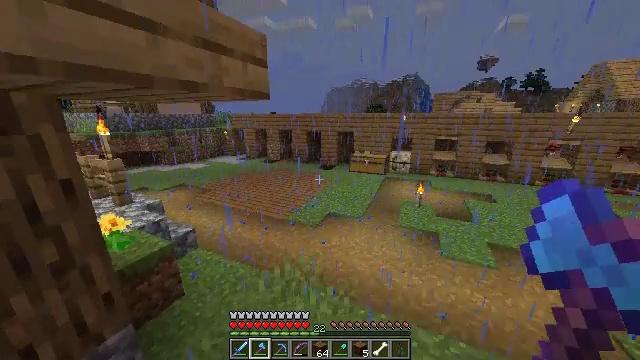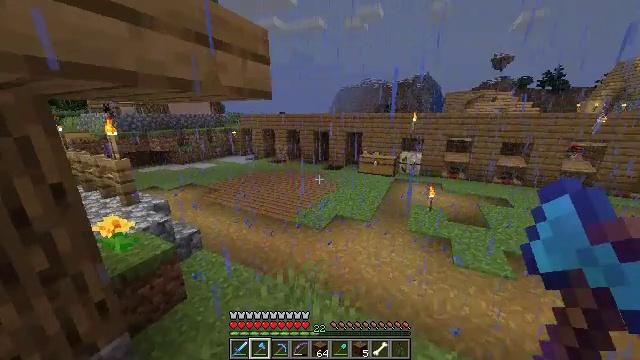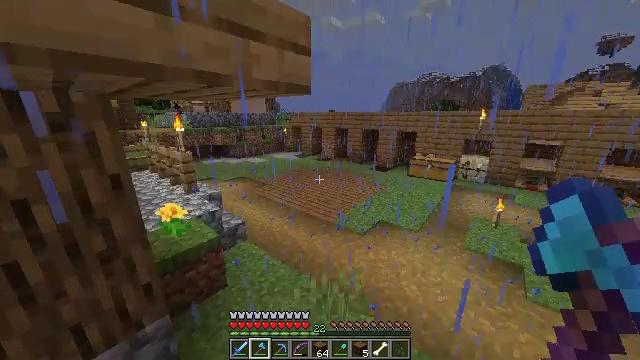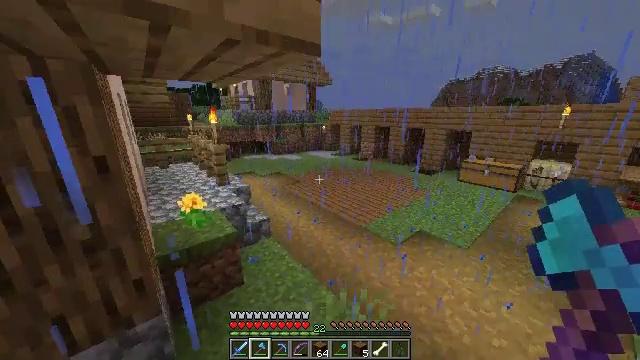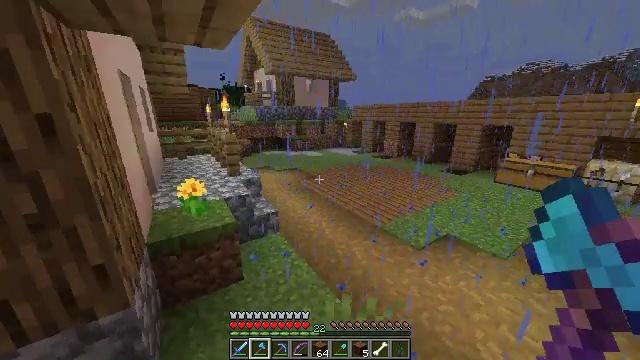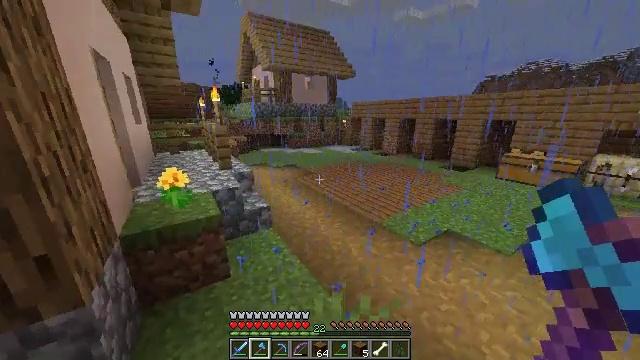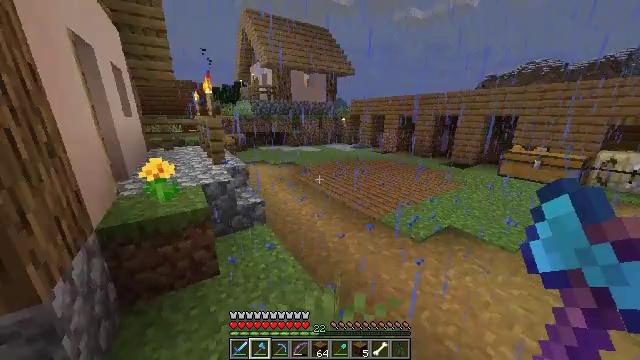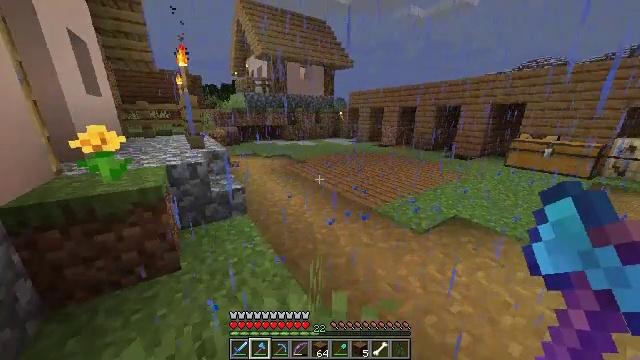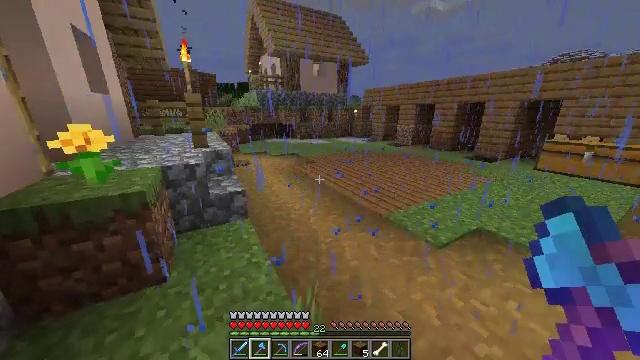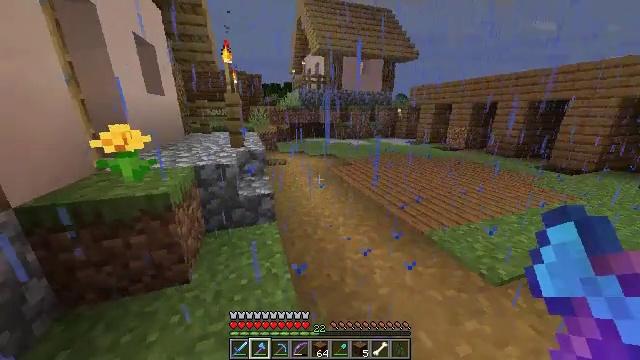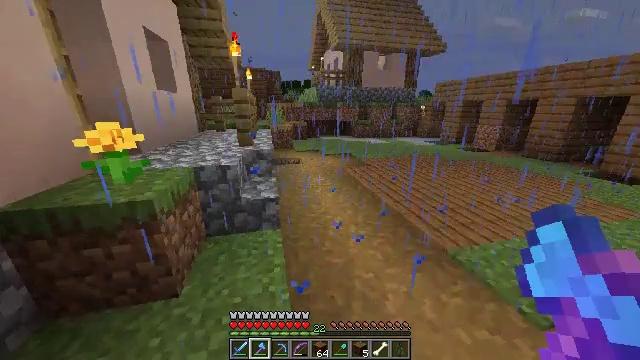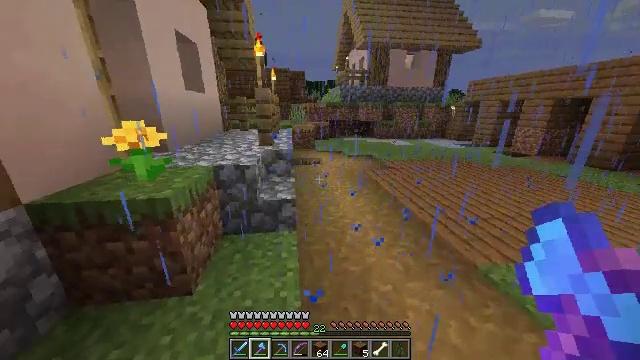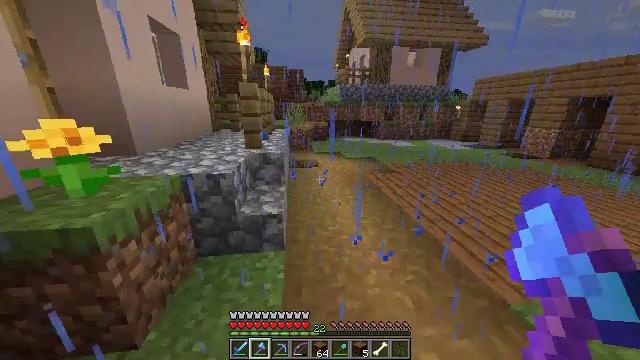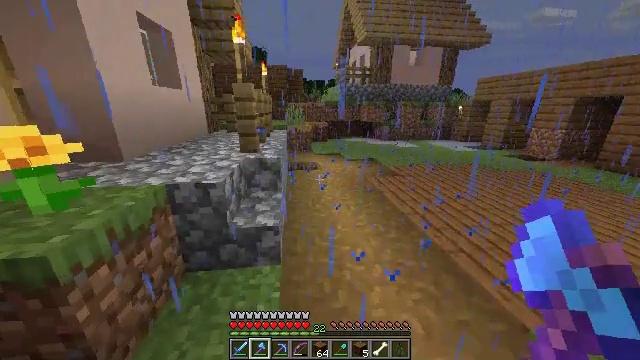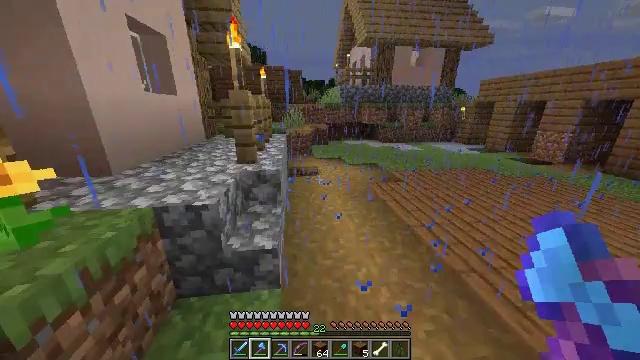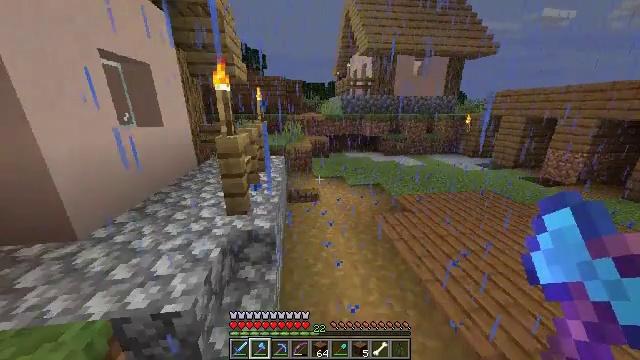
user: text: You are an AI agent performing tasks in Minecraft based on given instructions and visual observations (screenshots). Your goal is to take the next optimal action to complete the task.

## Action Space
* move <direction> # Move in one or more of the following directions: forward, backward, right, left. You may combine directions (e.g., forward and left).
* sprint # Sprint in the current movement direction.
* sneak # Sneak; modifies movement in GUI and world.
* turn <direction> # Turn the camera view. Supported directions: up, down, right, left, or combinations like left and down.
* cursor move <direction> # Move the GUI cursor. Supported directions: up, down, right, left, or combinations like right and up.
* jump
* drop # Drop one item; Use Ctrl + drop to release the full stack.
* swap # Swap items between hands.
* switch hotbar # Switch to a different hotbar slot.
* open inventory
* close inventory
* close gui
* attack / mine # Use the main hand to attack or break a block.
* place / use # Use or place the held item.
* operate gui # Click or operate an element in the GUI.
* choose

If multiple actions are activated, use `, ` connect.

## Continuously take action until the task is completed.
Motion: motion action
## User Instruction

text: Gather the mushroom stem from a big mushroom.
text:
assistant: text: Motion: move forward, sprint, turn left, jump
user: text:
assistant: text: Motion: move forward, sprint, turn left, jump
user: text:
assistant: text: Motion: move forward, sprint, turn left
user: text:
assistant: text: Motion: move forward, sprint, turn left
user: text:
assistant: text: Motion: move forward, sprint
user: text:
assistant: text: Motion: move forward, sprint
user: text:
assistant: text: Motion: move forward, sprint
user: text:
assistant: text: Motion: move forward, sprint, turn left
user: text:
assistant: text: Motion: move forward, sprint, turn left
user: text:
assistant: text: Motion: move forward, sprint, turn left
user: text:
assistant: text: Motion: move forward, sprint, turn left
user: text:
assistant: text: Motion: move forward, sprint
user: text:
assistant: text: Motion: move forward, sprint
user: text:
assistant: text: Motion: move forward, sprint, jump
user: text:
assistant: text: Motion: move forward, sprint, jump
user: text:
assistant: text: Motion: move forward, sprint, jump
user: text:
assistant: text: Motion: move forward, sprint, jump
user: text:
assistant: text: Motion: move forward, sprint, turn left, jump
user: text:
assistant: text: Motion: move forward, sprint, turn left, jump
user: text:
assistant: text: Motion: move forward, sprint, jump
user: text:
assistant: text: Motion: move forward, sprint, jump
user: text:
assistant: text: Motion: move forward, sprint
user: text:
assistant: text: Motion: move forward, sprint
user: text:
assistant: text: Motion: move forward, sprint, turn up
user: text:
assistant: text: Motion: move forward, sprint
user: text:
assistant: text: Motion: move forward, sprint
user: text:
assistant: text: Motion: move forward, sprint
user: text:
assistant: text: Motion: move forward, sprint
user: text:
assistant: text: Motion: move forward, sprint
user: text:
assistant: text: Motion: move forward, sprint